Field crop: maize
Growth stage: 2
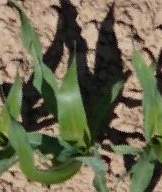
Species: maize